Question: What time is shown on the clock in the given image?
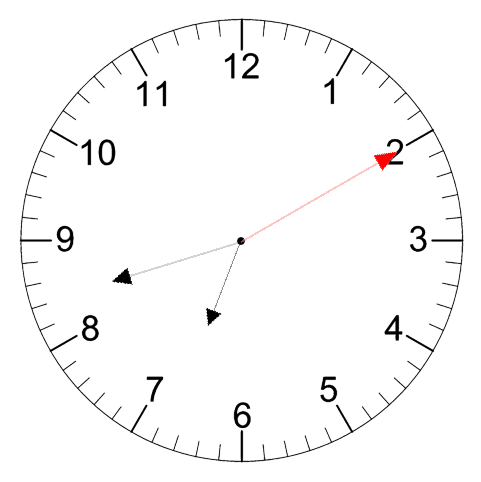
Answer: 06:42:10